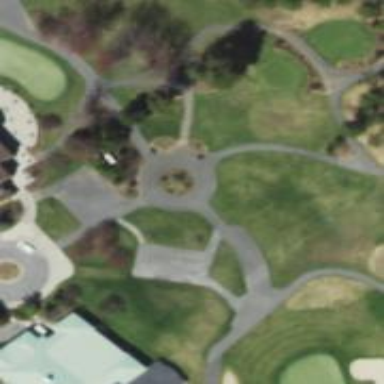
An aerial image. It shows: Path for both road and golf.